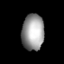
Tissue: lung
Cell type: Endothelial cells
Senescence score: 0.5784
Nuclear area (px): 787
Mean DAPI intensity: 155.151